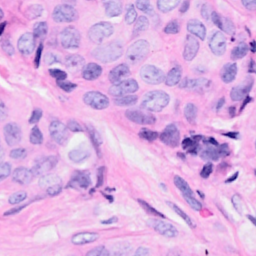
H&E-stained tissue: Breast